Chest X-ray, PA view. Patient: 48 years old, sex F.
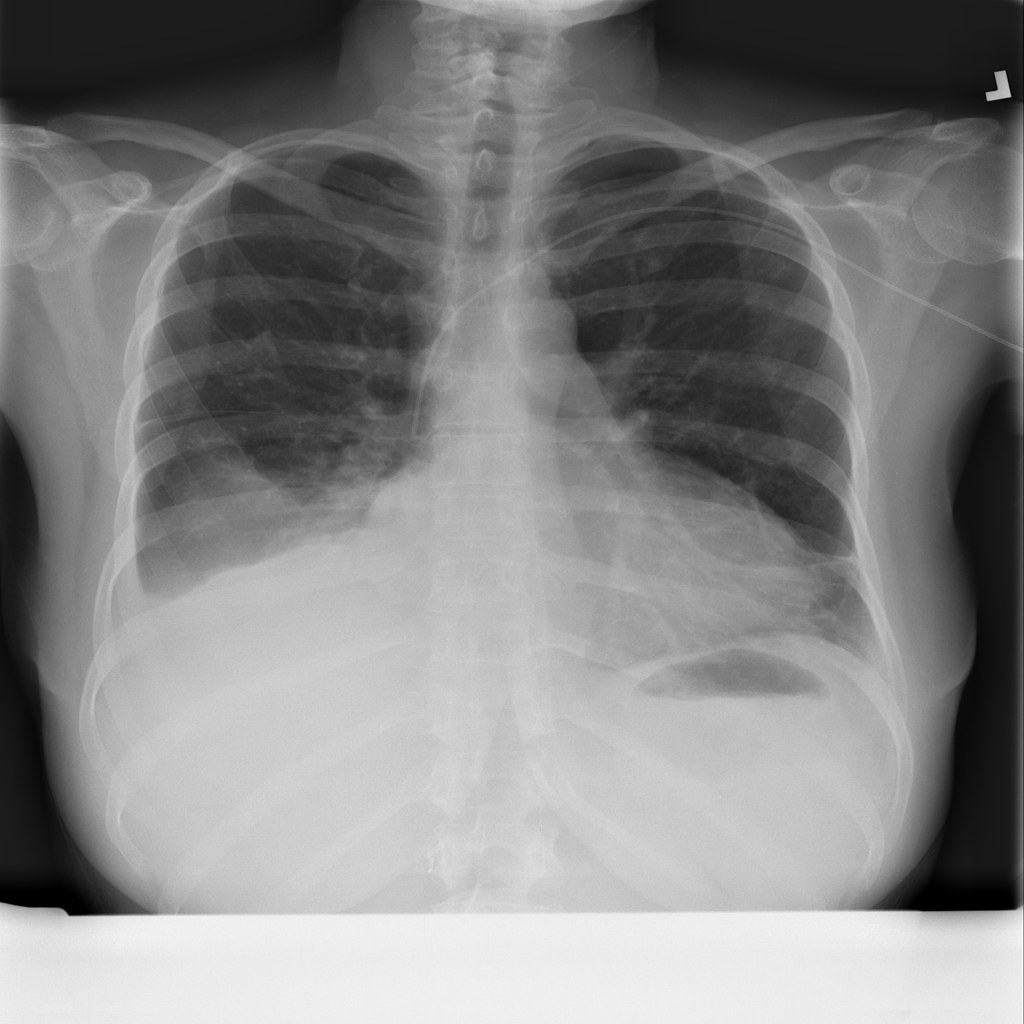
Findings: Atelectasis